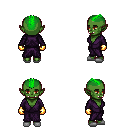
a pixel art fantasy rpg character, female body template, orc, green skin, purple robe, red pants, green short mohawk hairstyle, gold gloves, white slippers, four views (front, back, left, right), 2x2 character sprite sheet, small pixel art, hard edges, no anti-aliasing